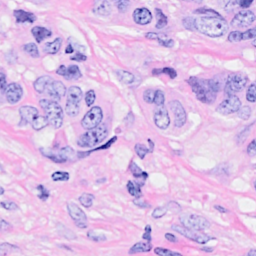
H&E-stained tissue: Breast